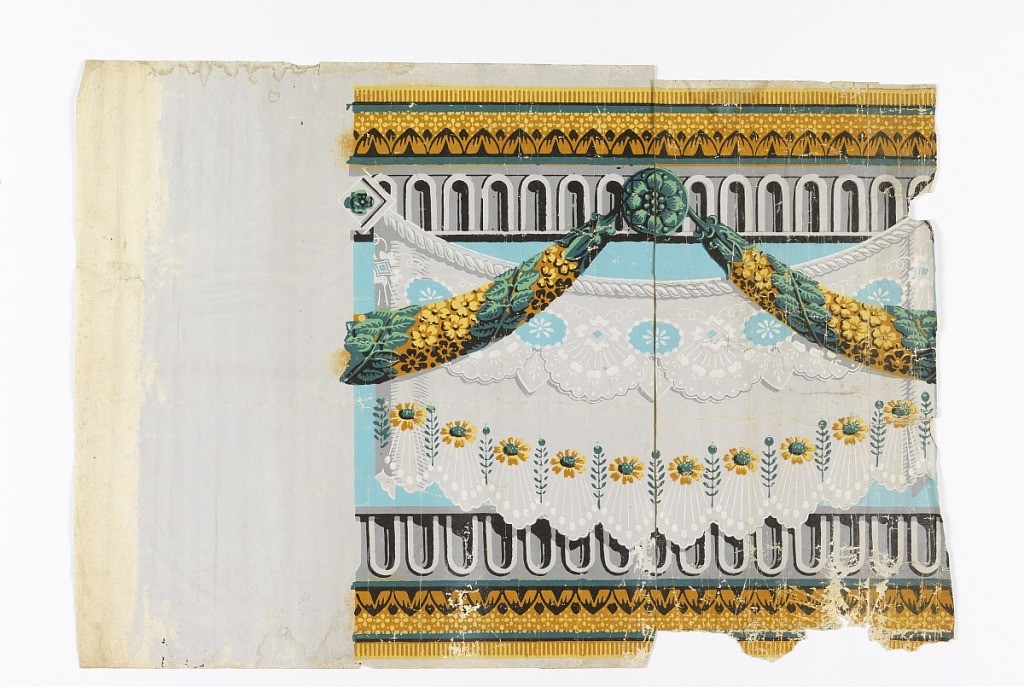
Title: Frieze
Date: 1800–1825
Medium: Block-printed on handmade paper
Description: White drapery swag suspended from architectural molding. Foliate garland in front. Printed in colors against blue background.